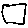
Label: square